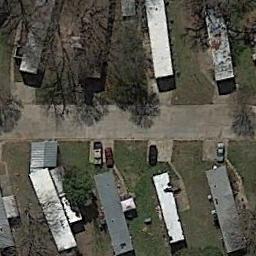
Label: residential